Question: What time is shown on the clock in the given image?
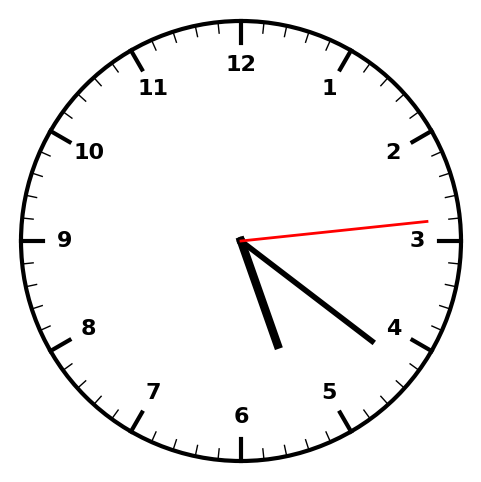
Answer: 05:21:14